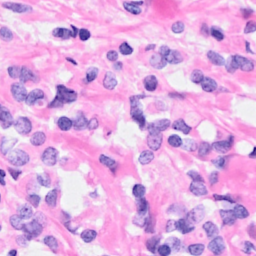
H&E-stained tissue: Breast